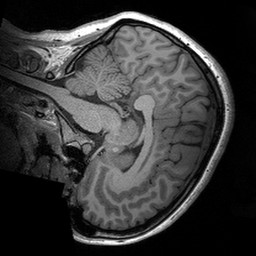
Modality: T1w
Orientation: sagittal
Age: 26
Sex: female
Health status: healthy
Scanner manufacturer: siemens
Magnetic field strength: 3 T
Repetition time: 2.53 s
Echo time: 0.00288 s